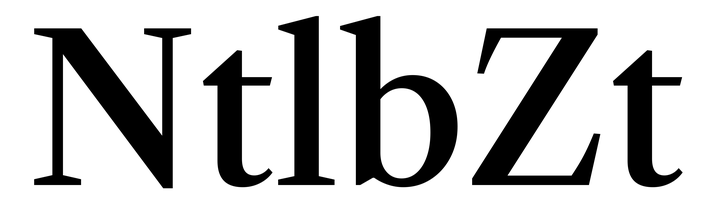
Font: LibreCaslonText_Medium